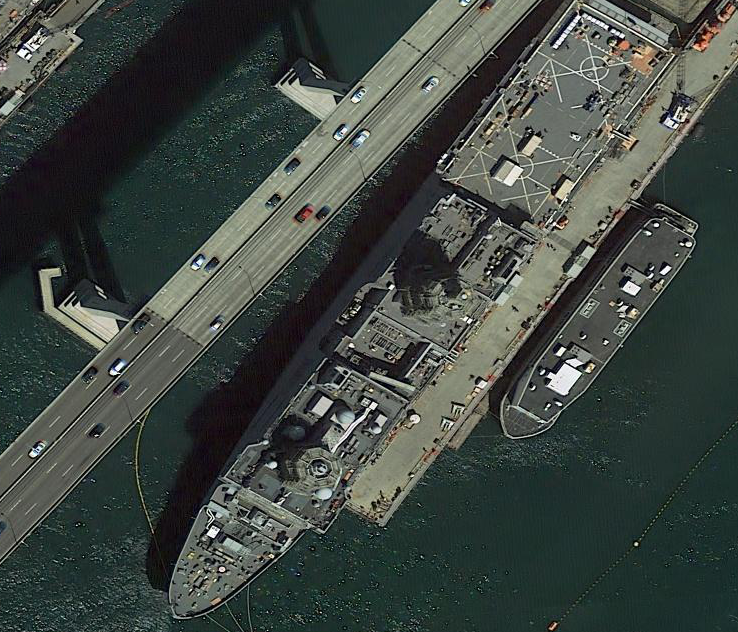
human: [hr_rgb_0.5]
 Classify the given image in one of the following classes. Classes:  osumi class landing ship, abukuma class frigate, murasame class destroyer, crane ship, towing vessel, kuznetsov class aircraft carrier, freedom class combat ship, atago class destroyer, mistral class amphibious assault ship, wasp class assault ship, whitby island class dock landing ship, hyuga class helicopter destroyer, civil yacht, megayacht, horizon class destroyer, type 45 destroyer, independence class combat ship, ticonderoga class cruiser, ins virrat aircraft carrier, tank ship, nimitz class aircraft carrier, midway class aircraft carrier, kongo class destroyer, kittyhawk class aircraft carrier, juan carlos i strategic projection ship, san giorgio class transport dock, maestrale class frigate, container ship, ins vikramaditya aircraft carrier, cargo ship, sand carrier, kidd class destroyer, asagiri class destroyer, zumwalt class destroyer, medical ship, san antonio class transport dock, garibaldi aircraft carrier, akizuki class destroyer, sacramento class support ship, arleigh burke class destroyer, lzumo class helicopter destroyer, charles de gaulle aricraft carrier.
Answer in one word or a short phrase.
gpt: San Antonio class transport dock